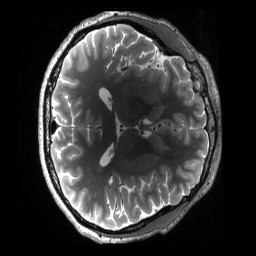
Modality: T2w
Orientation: axial
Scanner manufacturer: siemens
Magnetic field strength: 3 T
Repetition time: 3.2 s
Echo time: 0.563 s